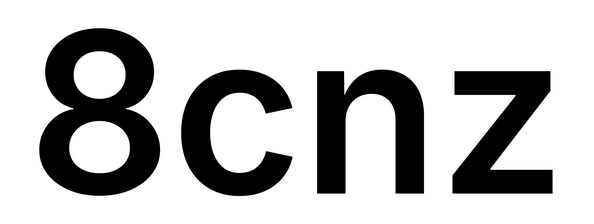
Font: Inter_SemiBold